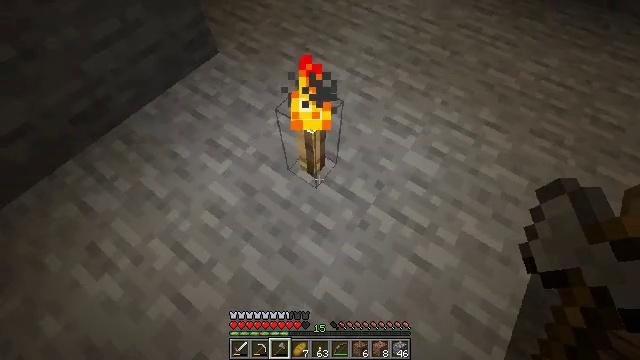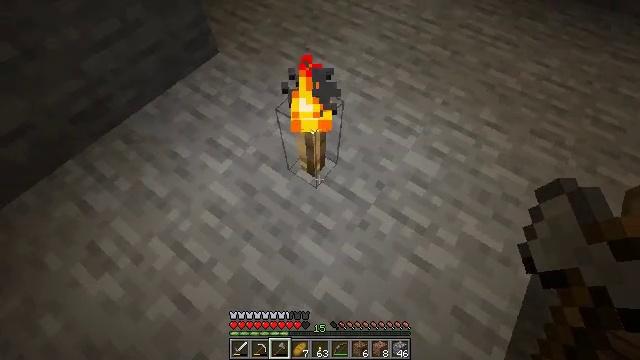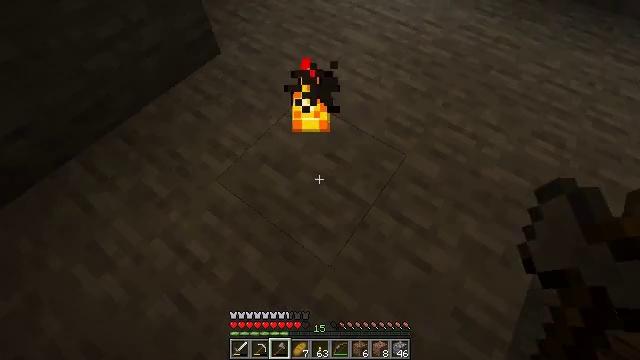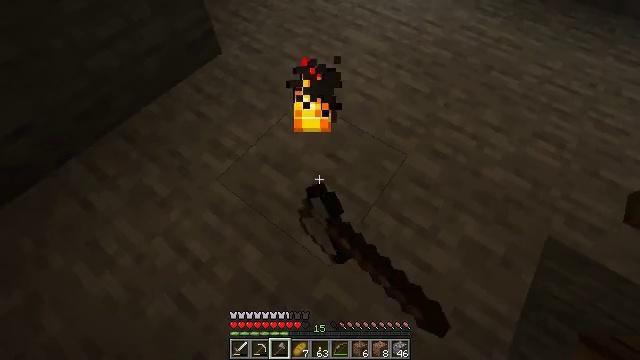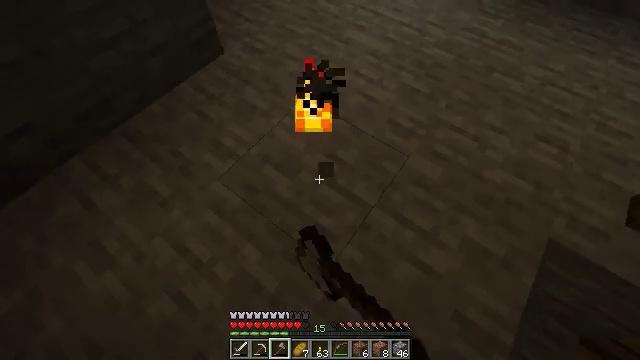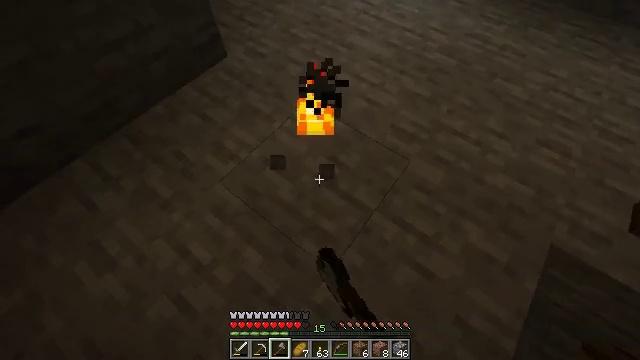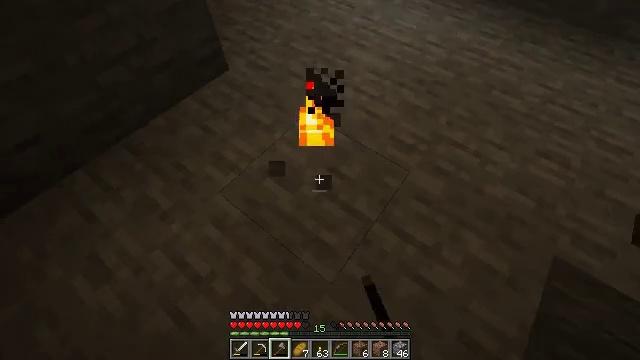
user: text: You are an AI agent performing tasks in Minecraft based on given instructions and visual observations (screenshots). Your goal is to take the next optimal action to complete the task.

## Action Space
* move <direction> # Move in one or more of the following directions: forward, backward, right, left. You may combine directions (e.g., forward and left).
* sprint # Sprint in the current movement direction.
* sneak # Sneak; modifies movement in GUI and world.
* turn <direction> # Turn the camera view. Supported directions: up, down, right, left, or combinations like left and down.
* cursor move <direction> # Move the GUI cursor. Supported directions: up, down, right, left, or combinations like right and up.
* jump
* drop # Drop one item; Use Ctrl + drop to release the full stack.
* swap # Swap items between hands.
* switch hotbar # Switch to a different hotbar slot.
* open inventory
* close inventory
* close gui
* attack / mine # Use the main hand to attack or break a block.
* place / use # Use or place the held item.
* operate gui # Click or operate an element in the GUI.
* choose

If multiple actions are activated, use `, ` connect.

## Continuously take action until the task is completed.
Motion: motion action
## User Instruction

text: Remove the torch from its spot.
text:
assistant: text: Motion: no_op
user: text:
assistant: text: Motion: attack / mine
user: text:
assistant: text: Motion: attack / mine
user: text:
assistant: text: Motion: attack / mine
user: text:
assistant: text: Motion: attack / mine
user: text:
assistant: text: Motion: turn up
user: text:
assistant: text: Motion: no_op